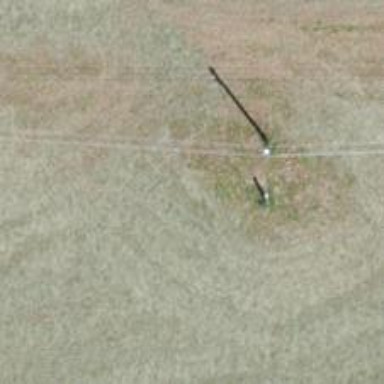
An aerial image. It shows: Minor power line.